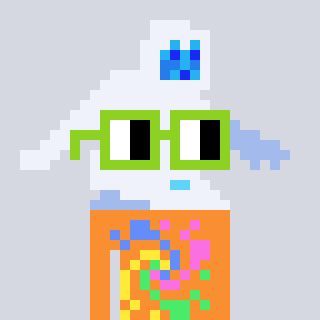
a pixel art character with square light green glasses, a yeti-shaped head and a orange-colored body on a cool background